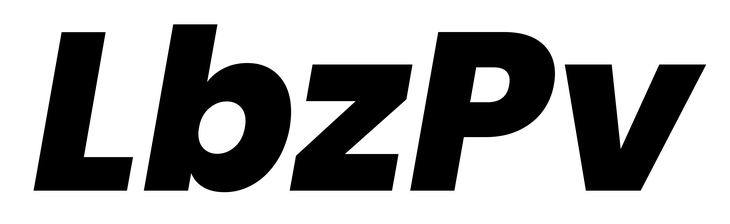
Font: Poppins-ExtraBoldItalic